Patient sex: F
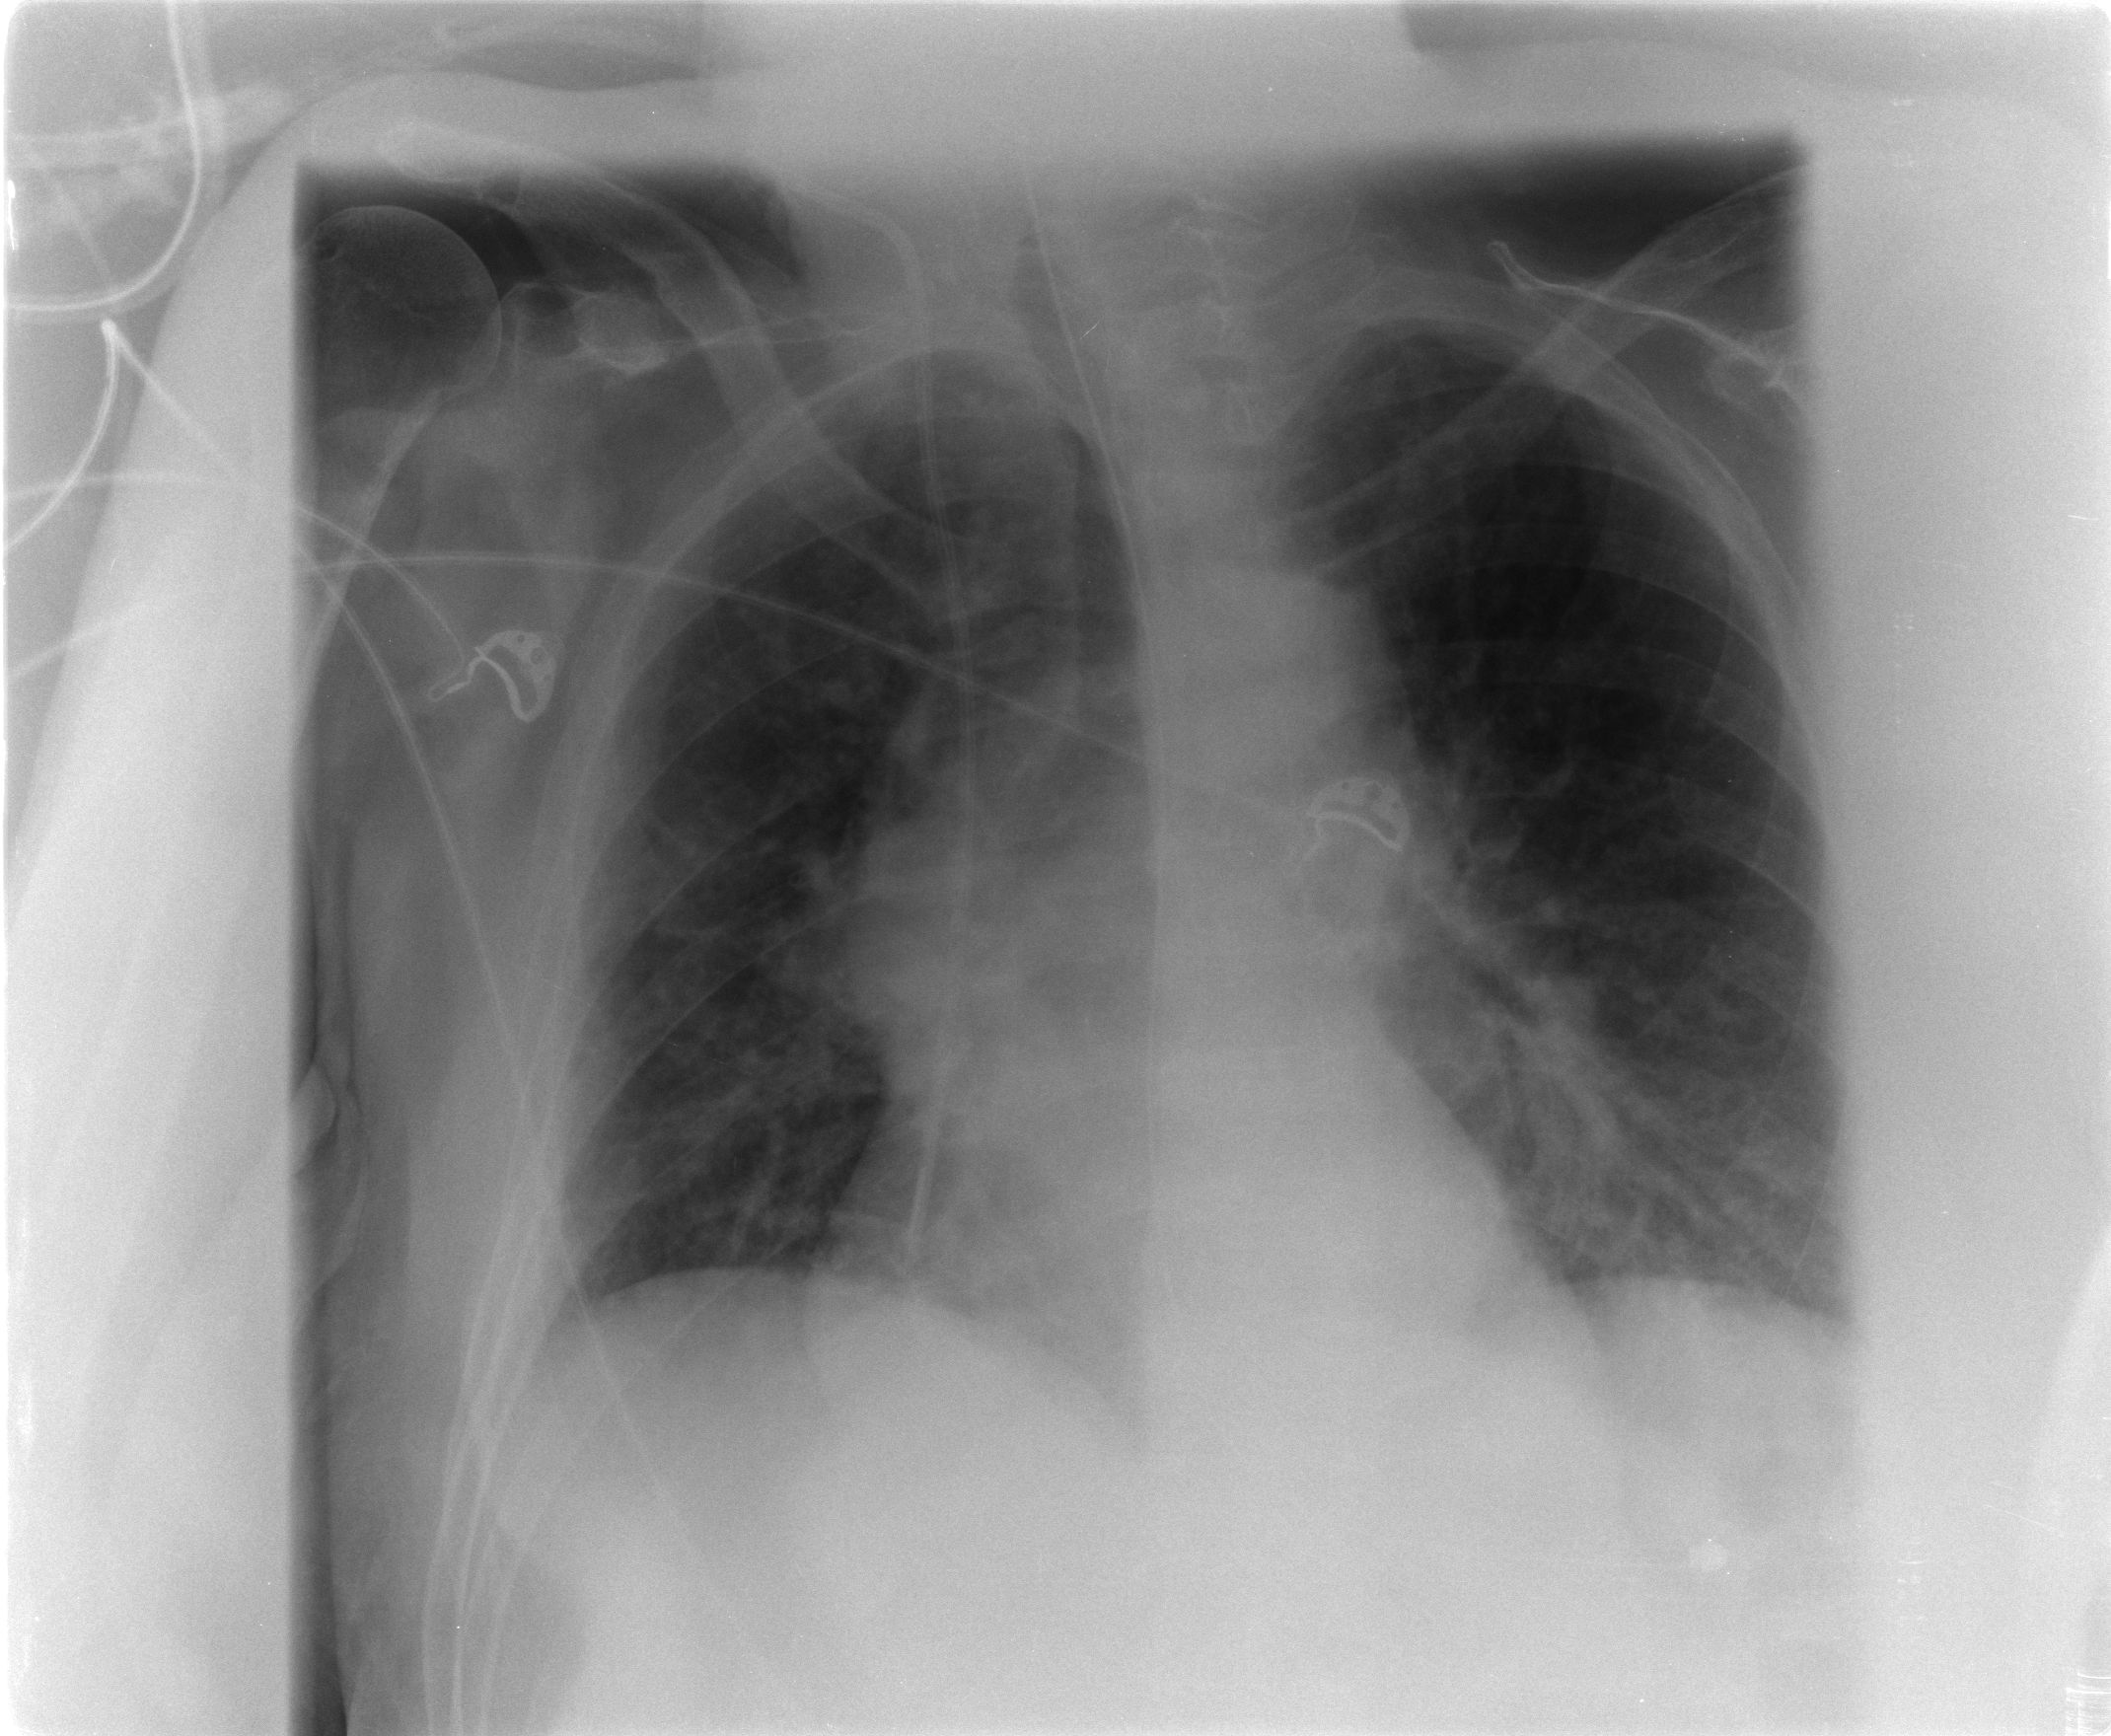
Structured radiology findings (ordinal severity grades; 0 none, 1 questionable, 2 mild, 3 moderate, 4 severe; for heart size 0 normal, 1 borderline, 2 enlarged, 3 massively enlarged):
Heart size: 0
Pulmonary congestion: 0
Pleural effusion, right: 0
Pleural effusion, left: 0
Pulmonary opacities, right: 0
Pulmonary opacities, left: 0
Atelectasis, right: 0
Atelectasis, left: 2